Interaction volume radius: 5 \u00c5
Interaction volume height: 10 \u00c5
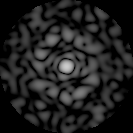
Disorder parameter: 0.8389